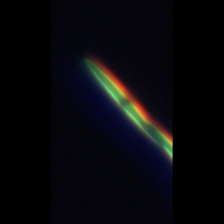
Taxon: Psuedo-nitzschia
Group: Diatoms